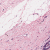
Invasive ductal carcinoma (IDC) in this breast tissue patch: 0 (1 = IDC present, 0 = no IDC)